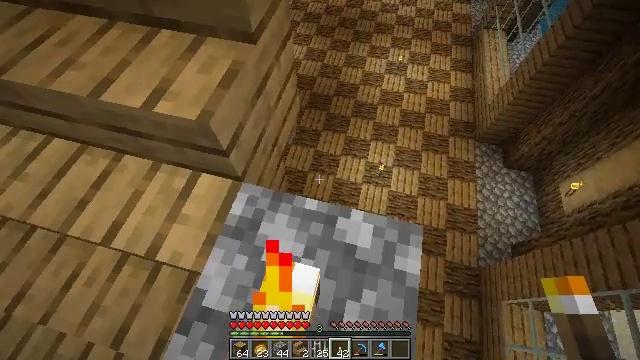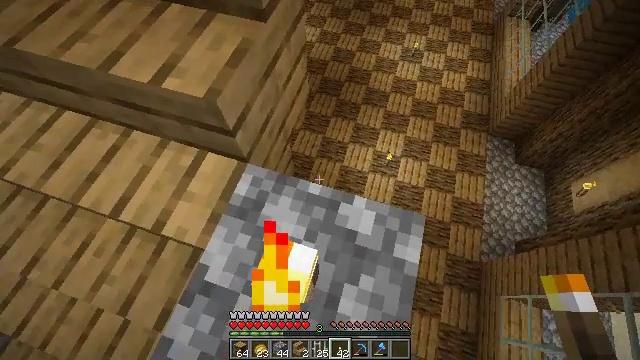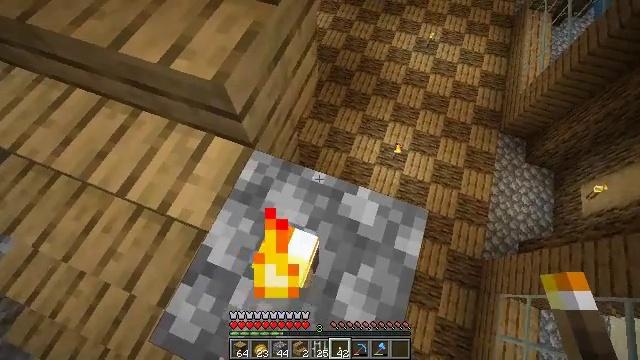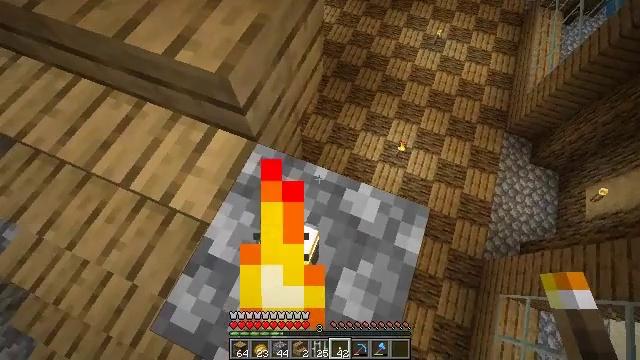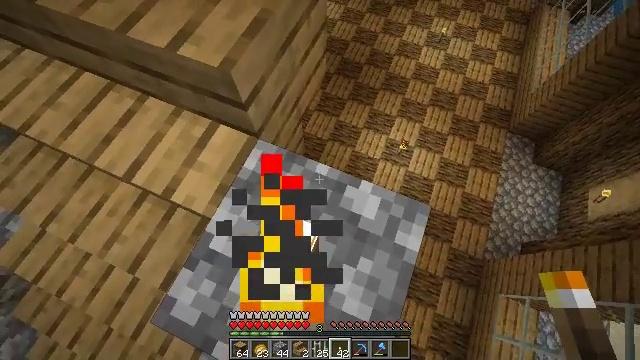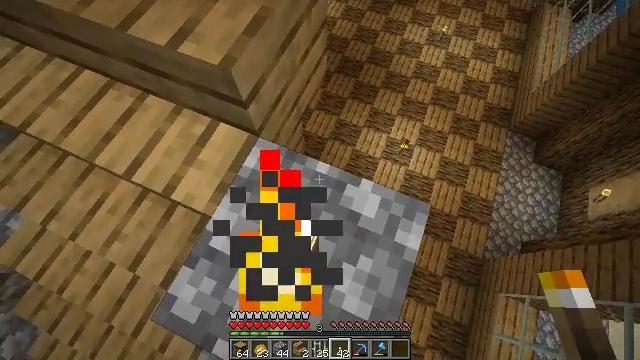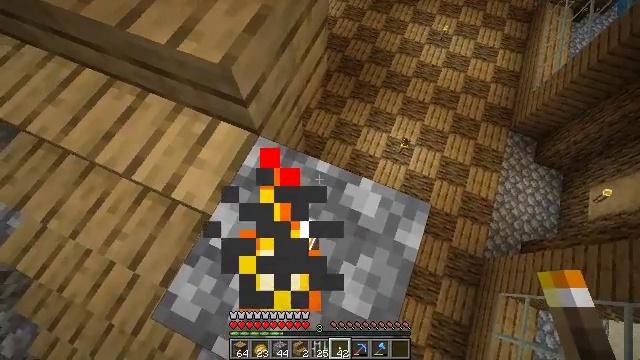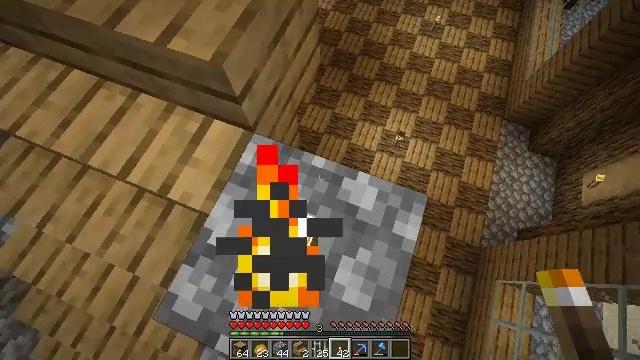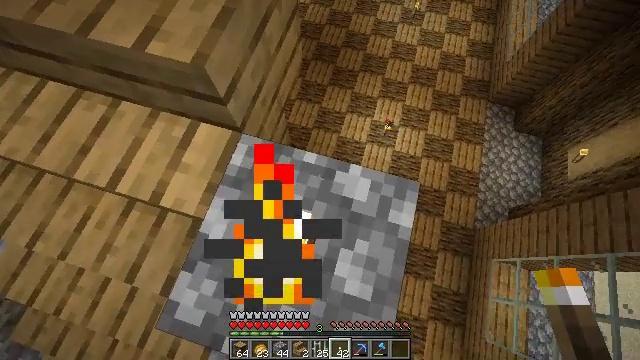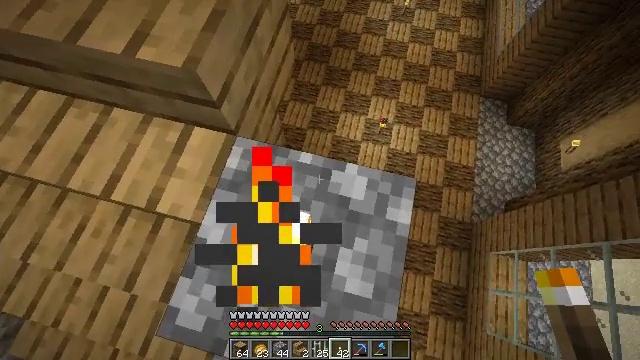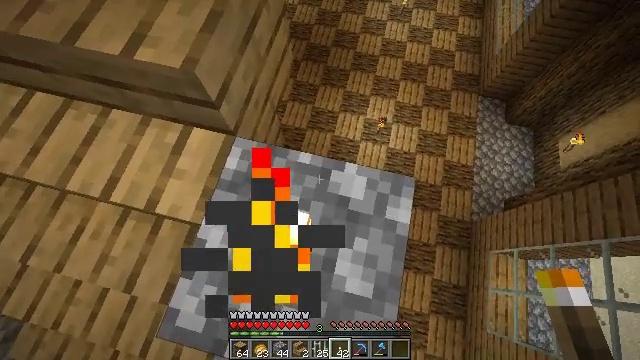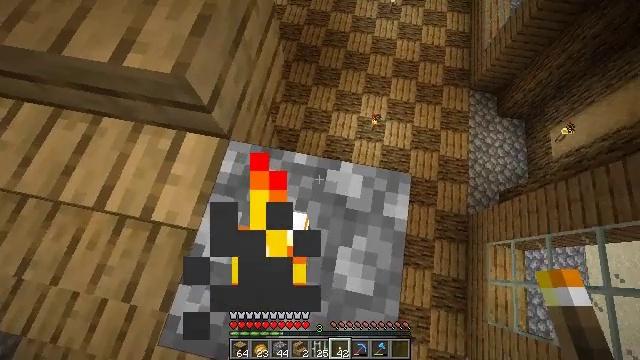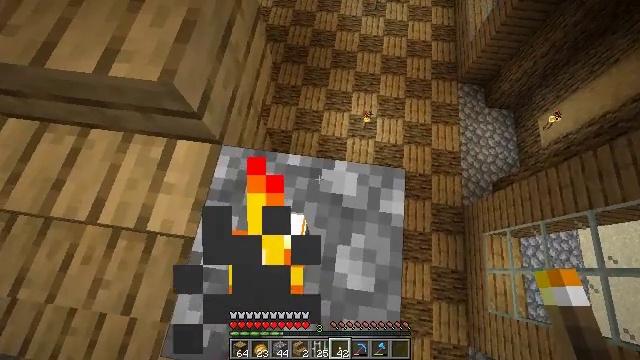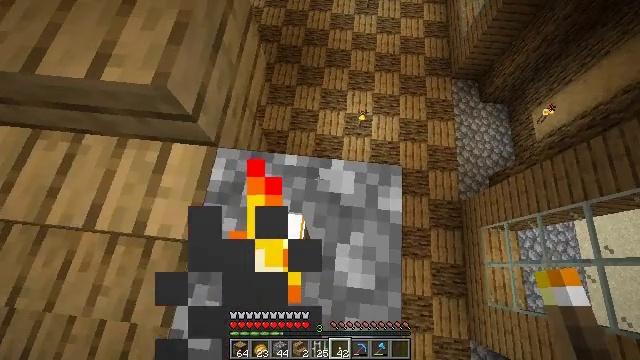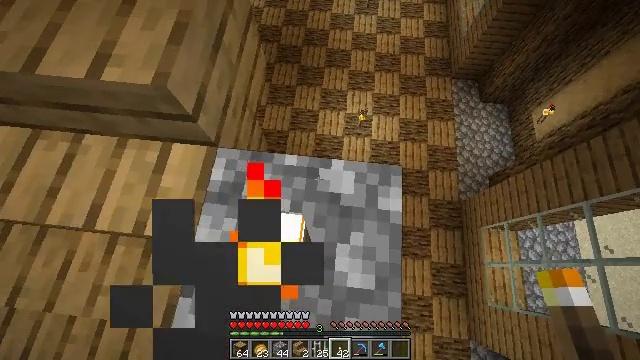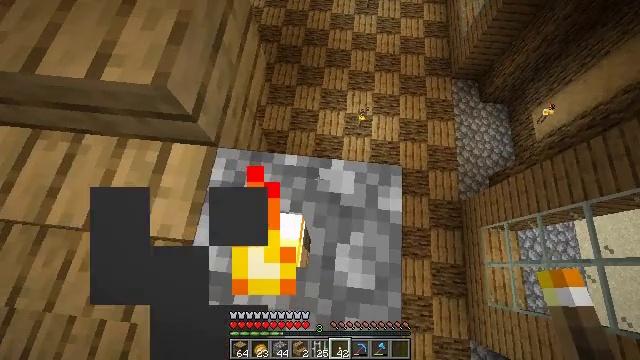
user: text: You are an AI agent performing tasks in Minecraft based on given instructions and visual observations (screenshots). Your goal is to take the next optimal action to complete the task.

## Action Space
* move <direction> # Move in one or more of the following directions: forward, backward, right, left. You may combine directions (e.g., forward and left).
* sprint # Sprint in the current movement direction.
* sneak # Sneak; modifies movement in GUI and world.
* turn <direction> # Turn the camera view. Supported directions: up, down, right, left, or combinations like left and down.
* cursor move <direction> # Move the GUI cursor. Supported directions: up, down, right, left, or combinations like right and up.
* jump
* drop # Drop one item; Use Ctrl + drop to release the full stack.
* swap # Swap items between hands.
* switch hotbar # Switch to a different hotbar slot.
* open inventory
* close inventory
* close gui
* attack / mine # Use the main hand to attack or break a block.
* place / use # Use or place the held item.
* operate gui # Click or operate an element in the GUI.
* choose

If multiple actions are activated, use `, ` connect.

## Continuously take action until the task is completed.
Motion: motion action
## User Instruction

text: Gather some oak stairs for reuse.
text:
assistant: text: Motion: sneak, turn left and down
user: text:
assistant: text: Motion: sneak, turn left and down
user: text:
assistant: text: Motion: sneak, turn left
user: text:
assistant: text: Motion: sneak
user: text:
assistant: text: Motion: sneak
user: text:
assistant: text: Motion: sneak
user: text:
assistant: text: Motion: sneak, turn right and down
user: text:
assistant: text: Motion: sneak, turn right and down
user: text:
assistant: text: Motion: sneak, turn right
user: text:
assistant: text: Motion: sneak
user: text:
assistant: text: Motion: sneak, turn right
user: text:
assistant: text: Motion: sneak, turn right
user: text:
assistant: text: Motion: sneak, turn right
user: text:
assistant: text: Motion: sneak
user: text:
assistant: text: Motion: sneak
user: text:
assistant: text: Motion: sneak
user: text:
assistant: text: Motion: sneak
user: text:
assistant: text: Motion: move right, sneak
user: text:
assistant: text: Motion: move right, sneak
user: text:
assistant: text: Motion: move right, sneak
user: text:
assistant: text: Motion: move right, sneak
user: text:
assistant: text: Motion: move right, sneak
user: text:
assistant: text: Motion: move right, sneak, turn left and up
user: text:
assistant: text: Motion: move right, sneak, turn left and up
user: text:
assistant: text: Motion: move right, sneak, turn left and up
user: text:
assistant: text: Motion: sneak, turn left and up
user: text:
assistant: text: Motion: sneak, turn left and up
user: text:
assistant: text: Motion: sneak, turn left and up
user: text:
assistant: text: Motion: sneak, turn left and up
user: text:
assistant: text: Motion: sneak